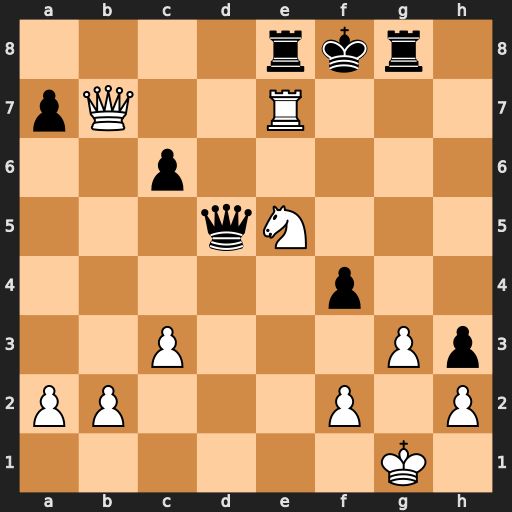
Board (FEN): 4rkr1/pQ2R3/2p5/3qN3/5p2/2P3Pp/PP3P1P/6K1
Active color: w
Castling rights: -
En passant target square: -
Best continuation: Rf7+ Qxf7 Qxf7#